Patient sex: M
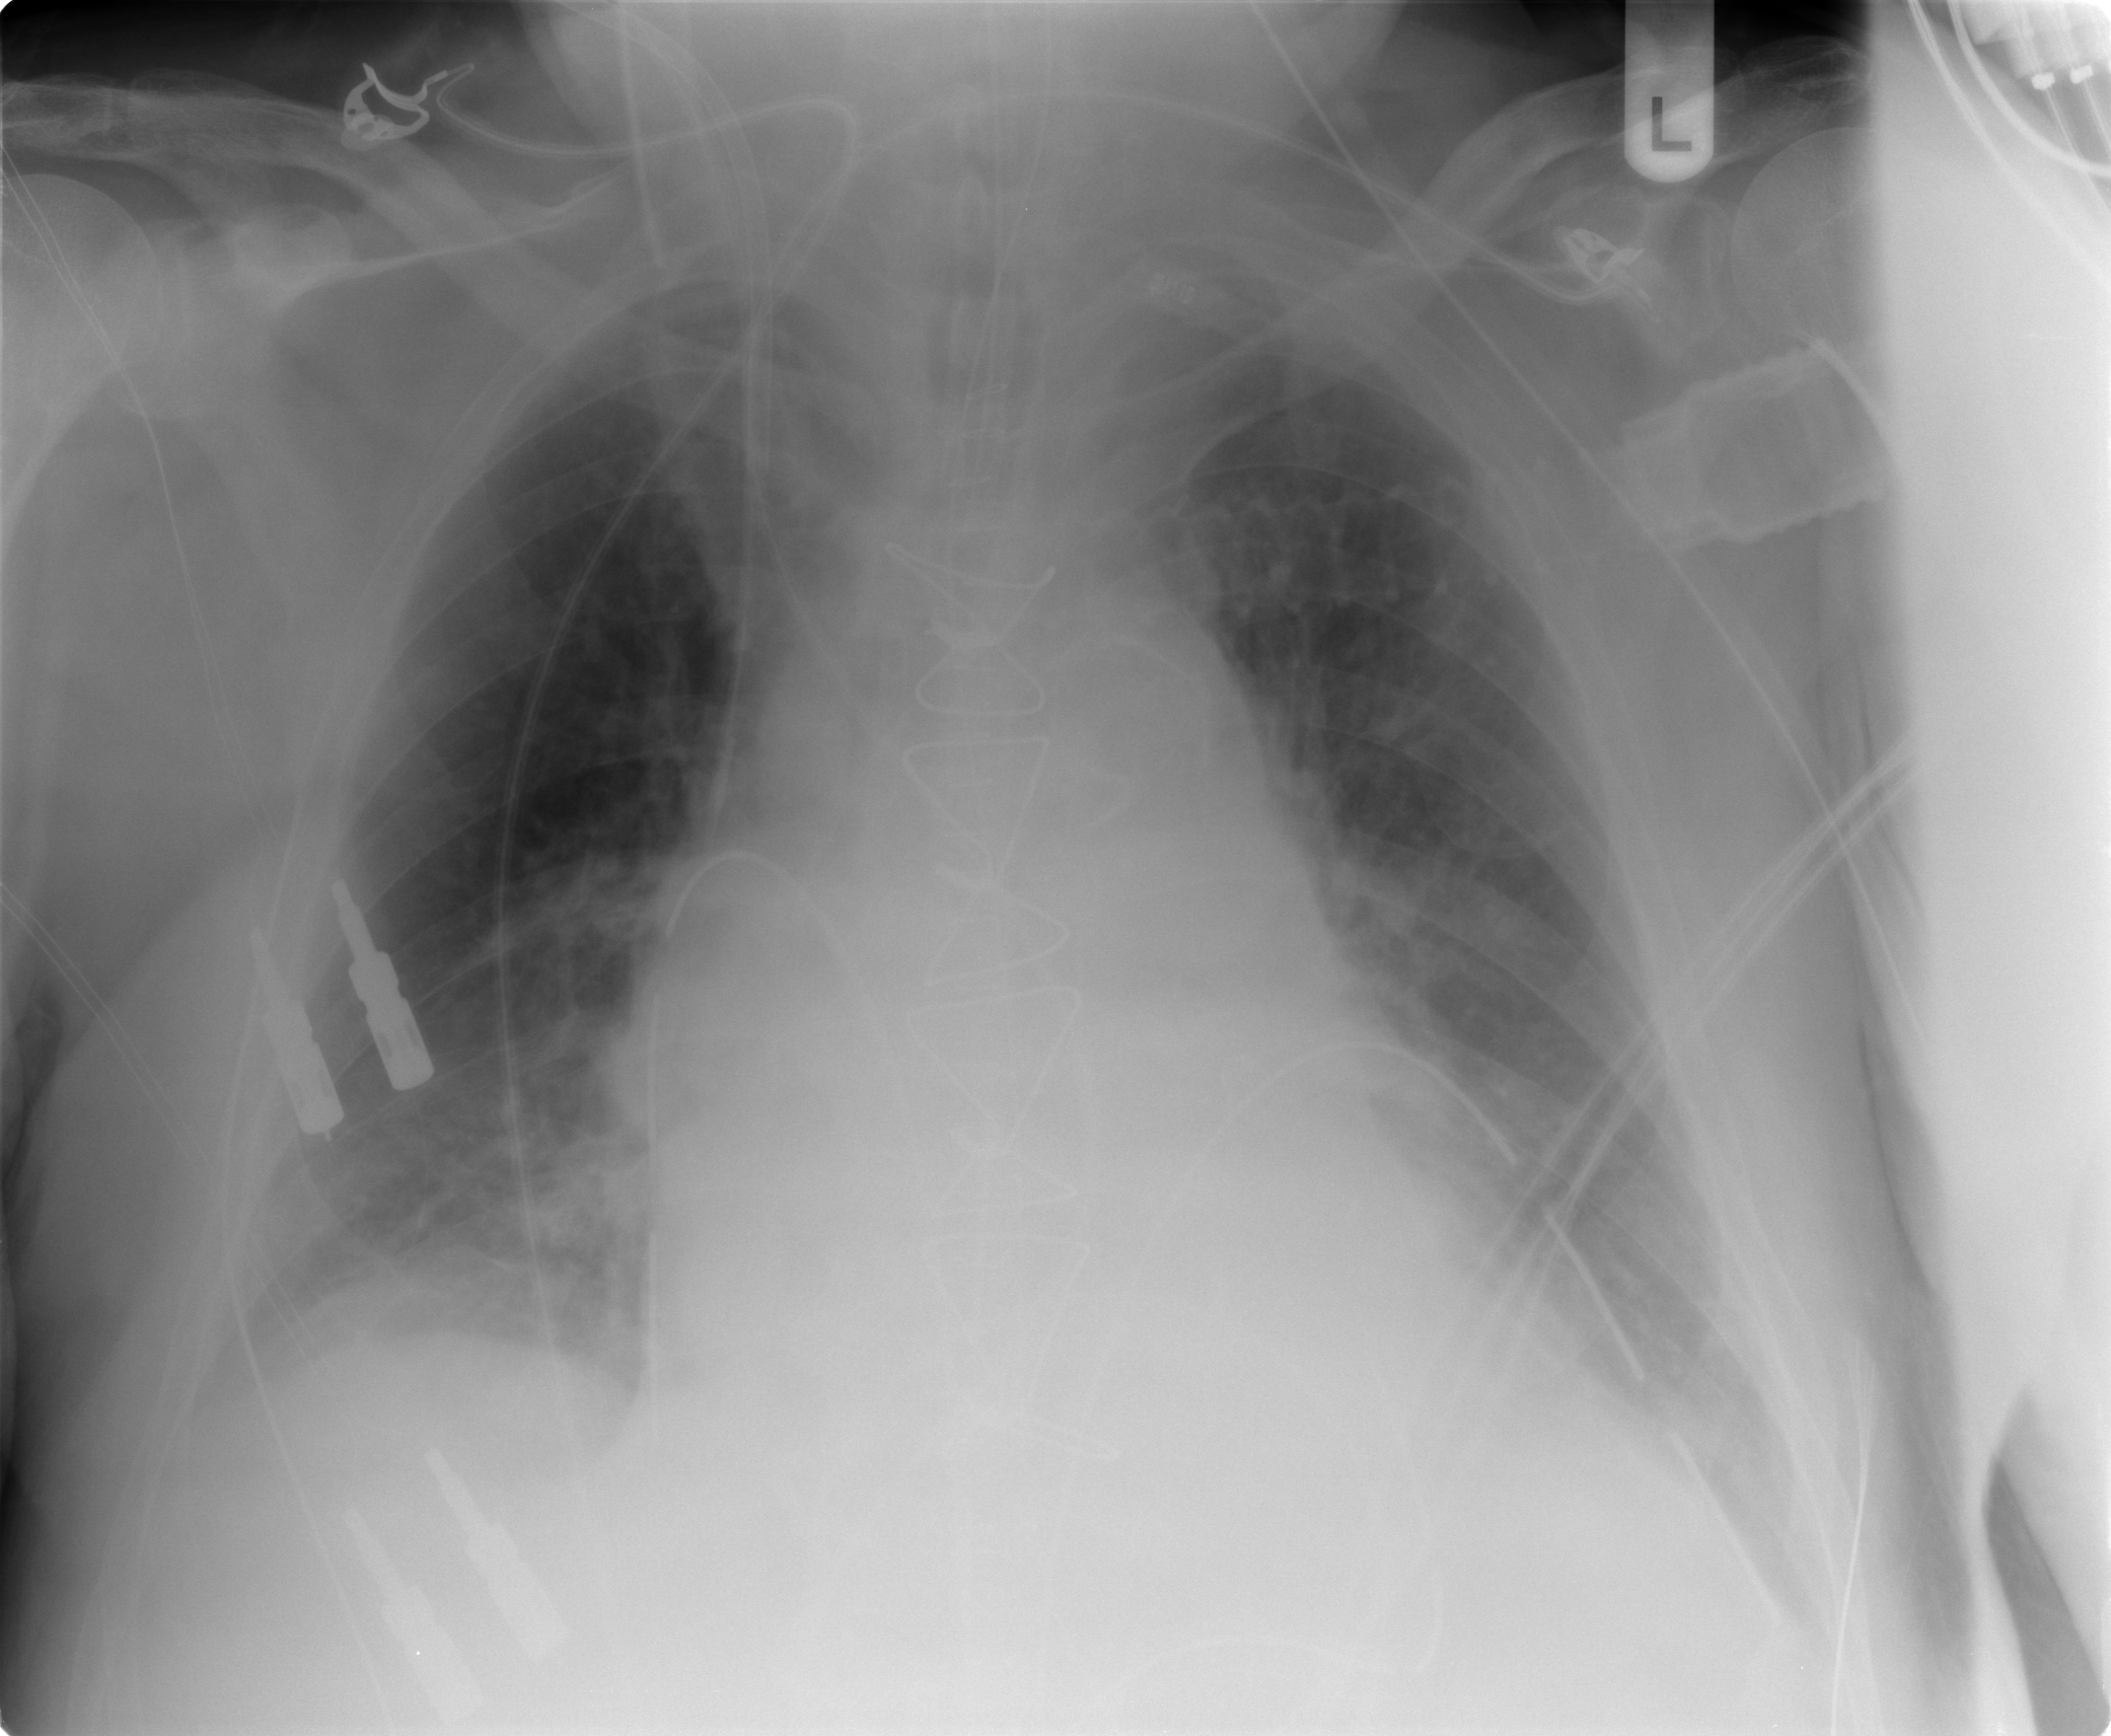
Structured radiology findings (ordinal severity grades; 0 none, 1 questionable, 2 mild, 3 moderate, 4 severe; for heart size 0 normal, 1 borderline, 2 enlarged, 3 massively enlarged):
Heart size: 1
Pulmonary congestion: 0
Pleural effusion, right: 0
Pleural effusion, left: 1
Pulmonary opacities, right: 0
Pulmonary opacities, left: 0
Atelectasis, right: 0
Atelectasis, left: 2